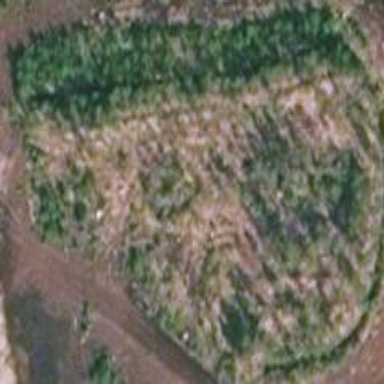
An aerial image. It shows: Forest area.